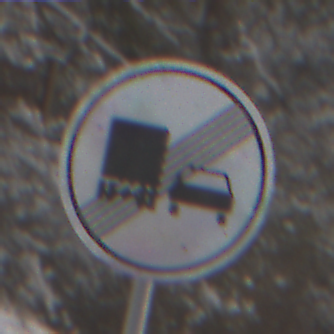
Verkehrszeichen: EndeUeberholverbotKraftfahrzeuge
Umgebung: Outdoor, Nature
Tageszeit: MorningAfternoon
Wetter: PartlyCloudy
Licht: Natural
Jahreszeit: Winter
Kontrast: HighContrast